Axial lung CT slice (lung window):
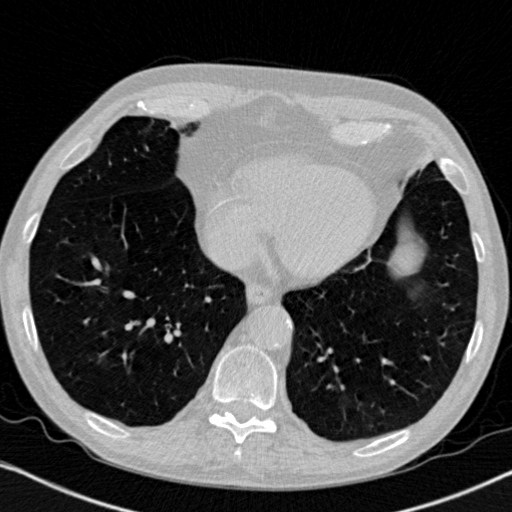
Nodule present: no